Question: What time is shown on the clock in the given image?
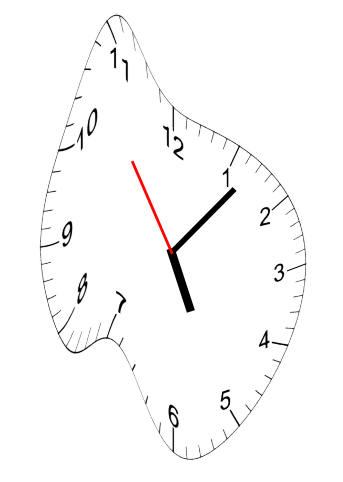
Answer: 05:06:54